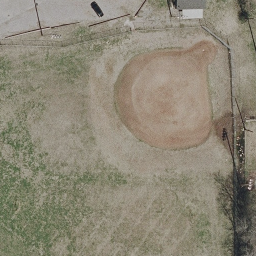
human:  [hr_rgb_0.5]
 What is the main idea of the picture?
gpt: baseball diamond